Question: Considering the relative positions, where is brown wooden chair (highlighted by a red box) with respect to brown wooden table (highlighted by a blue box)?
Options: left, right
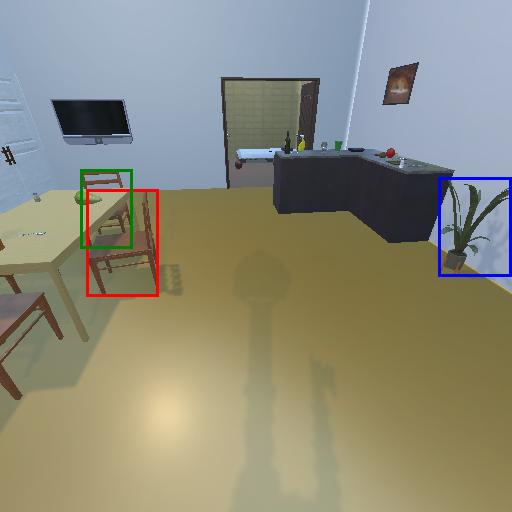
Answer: left